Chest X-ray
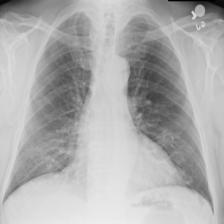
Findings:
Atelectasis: negative
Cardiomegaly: negative
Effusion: negative
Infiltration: negative
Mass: negative
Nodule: negative
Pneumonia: negative
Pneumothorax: negative
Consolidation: negative
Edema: negative
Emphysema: negative
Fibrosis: negative
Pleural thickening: negative
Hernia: negative